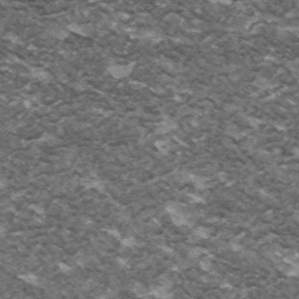
Label: frost